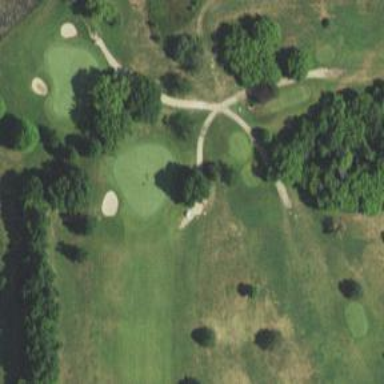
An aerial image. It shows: Path used for both walking and golf.